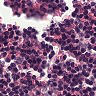
Metastatic tissue present: no